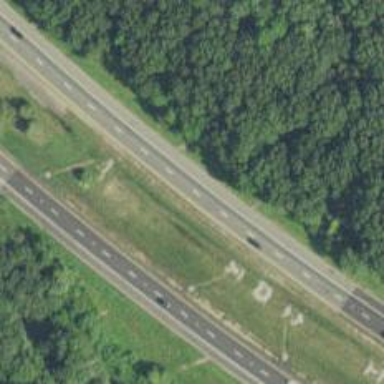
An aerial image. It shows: Asphalt motorway.